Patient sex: F
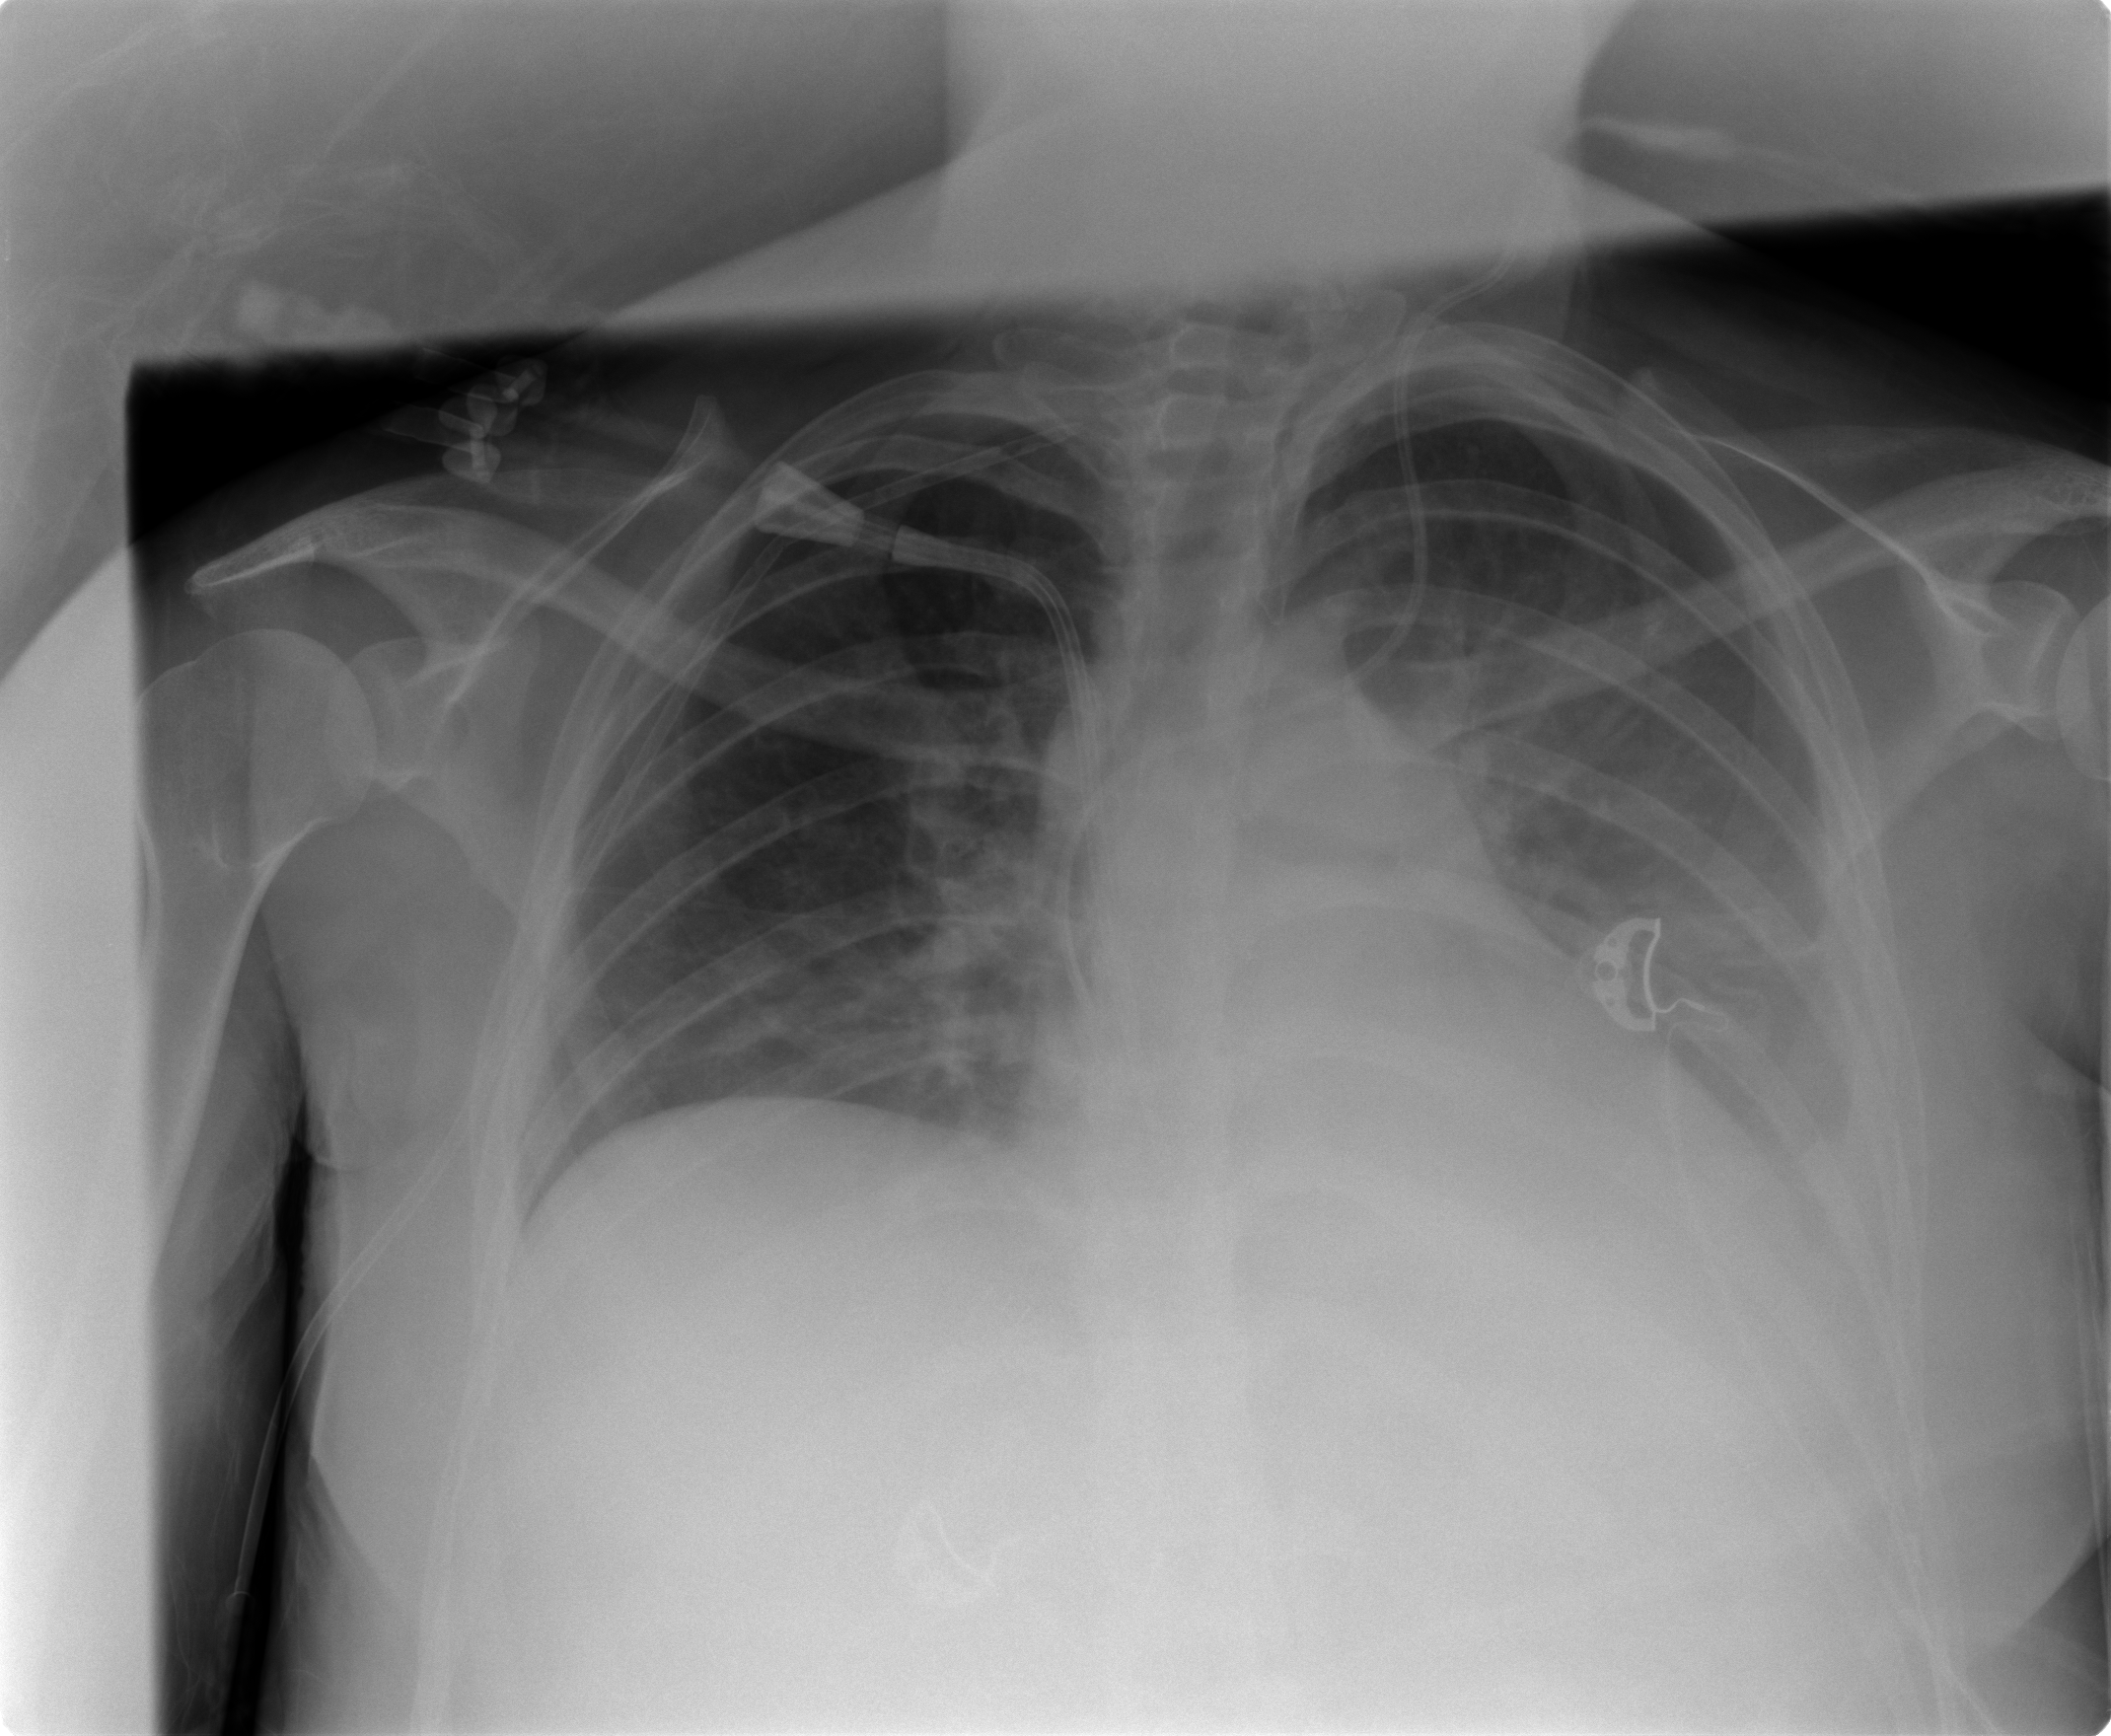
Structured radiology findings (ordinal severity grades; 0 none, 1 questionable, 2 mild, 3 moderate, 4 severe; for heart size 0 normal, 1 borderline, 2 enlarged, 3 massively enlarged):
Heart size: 0
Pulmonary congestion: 0
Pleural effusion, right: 0
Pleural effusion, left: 3
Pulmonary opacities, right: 0
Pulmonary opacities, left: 2
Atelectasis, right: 0
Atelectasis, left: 2